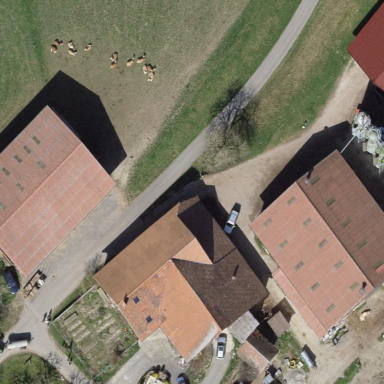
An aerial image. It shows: Farmyard area.